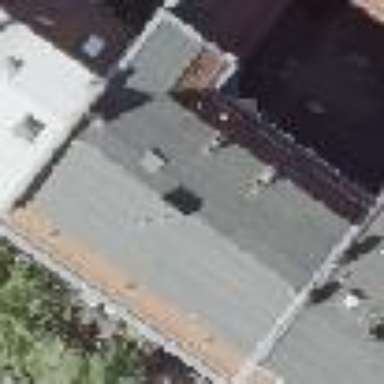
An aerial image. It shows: White apartment building with red gambrel roof made of roof tiles.